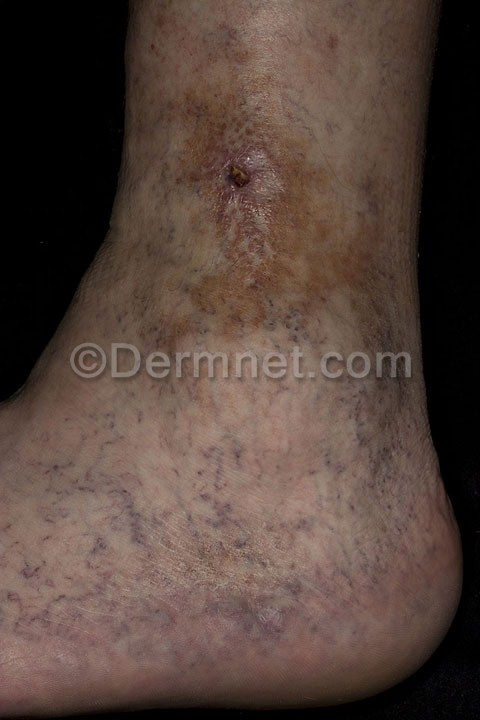
Disease: Eczema Photos